Question: In my 'MVC3 (Razor)' application i have a page which contains a form.
'''
@using (Html.BeginForm("SaveReceipt", "ClinicInvoiceReceipt", FormMethod.Post, new { id = "form1" }))
{ }
'''
Like above. In the same page i have 'Jquery model popup' and it contains a button.
I want to 'submit the form form1' on the button click in the popup.
i tried
'''
$("#ReceiptSave").click(function (e) {
e.preventDefault();
$('#ConfirmationDiv').dialog('close');// for closing popup
$("#form1").submit();
});
'''
But it does not works. If anybody know the reason please help me. am stuck on this.
In error console it shows the following error

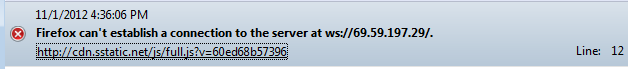
Answer: '''
@using (Html.BeginForm("SaveReceipt", "ClinicInvoiceReceipt", FormMethod.Post, new { id = "form1" }))
{
<p>main page form </p>
<input type="button" id="ShowConfirmDiv" value="Submit" />
}
<div id="ConfirmationDiv">
<p>Are you sure you want to submit this form?</p>
<input type="button" id="ReceiptSave" value="Ok"/>
</div>
<script type="text/javascript">
$(document).ready(function () {
$("#ConfirmationDiv").dialog({
autoOpen: false,
});
$("#ShowConfirmDiv").click(function () {
$("#ConfirmationDiv").dialog("open");
});
$("#ReceiptSave").click(function (e) {
e.preventDefault();
$('#ConfirmationDiv').dialog('close'); // for closing popup
$("#form1").submit();
});
});
</script>
'''